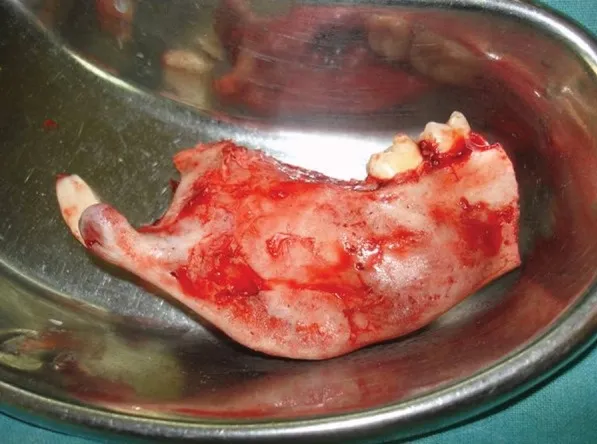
Sectioned mandible maintaining a safe margin of 1.5 mm of uninvolved bone.
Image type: medical_photograph (other_medical_photograph)